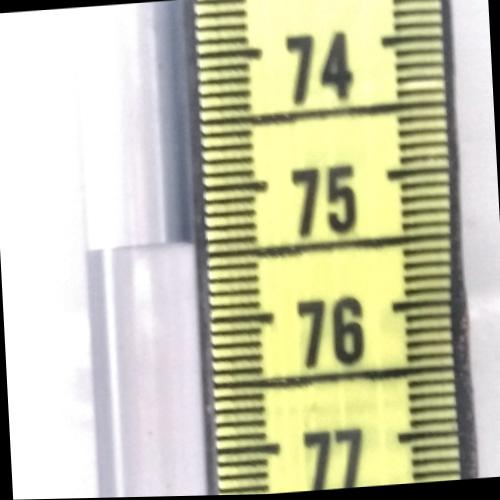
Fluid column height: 75.4 cm